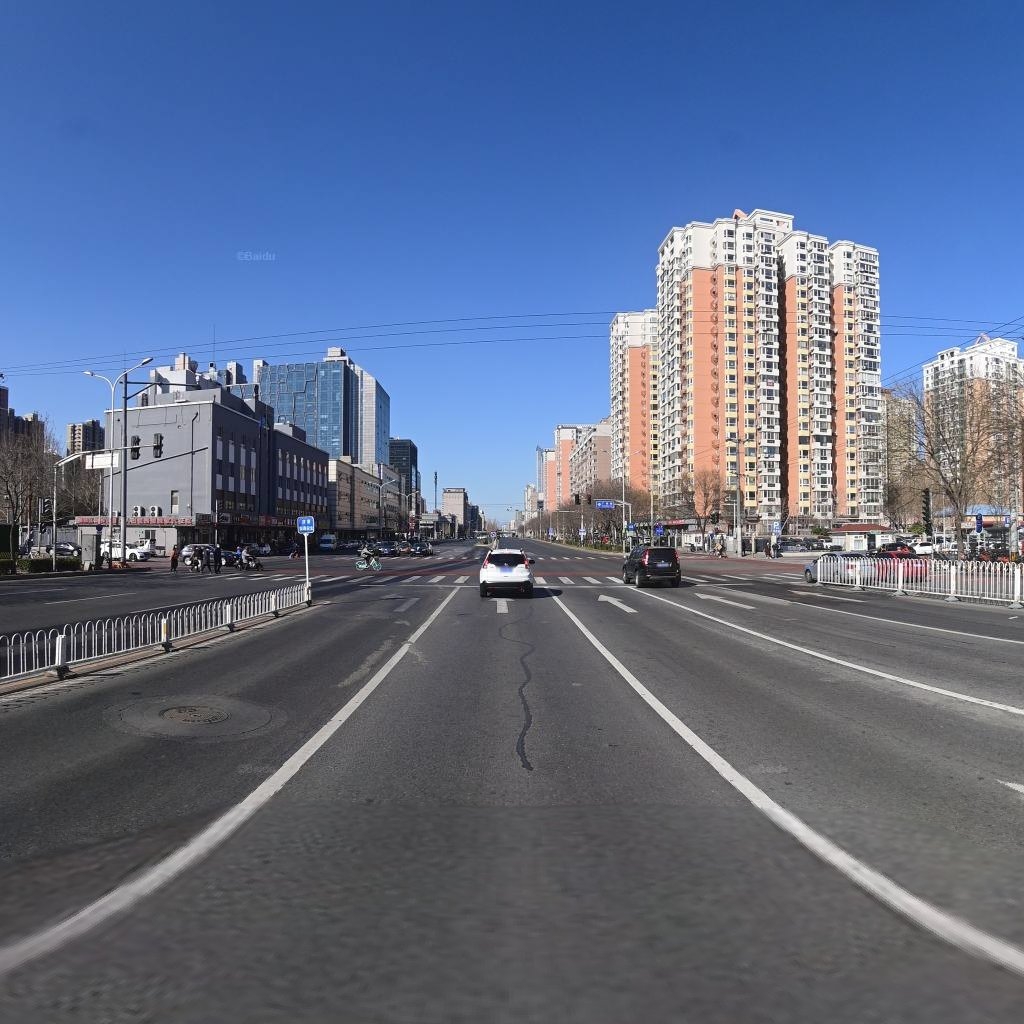
Region: Chaoyang
Road damage annotations: longitudinal patch, manhole cover, manhole cover